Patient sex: M
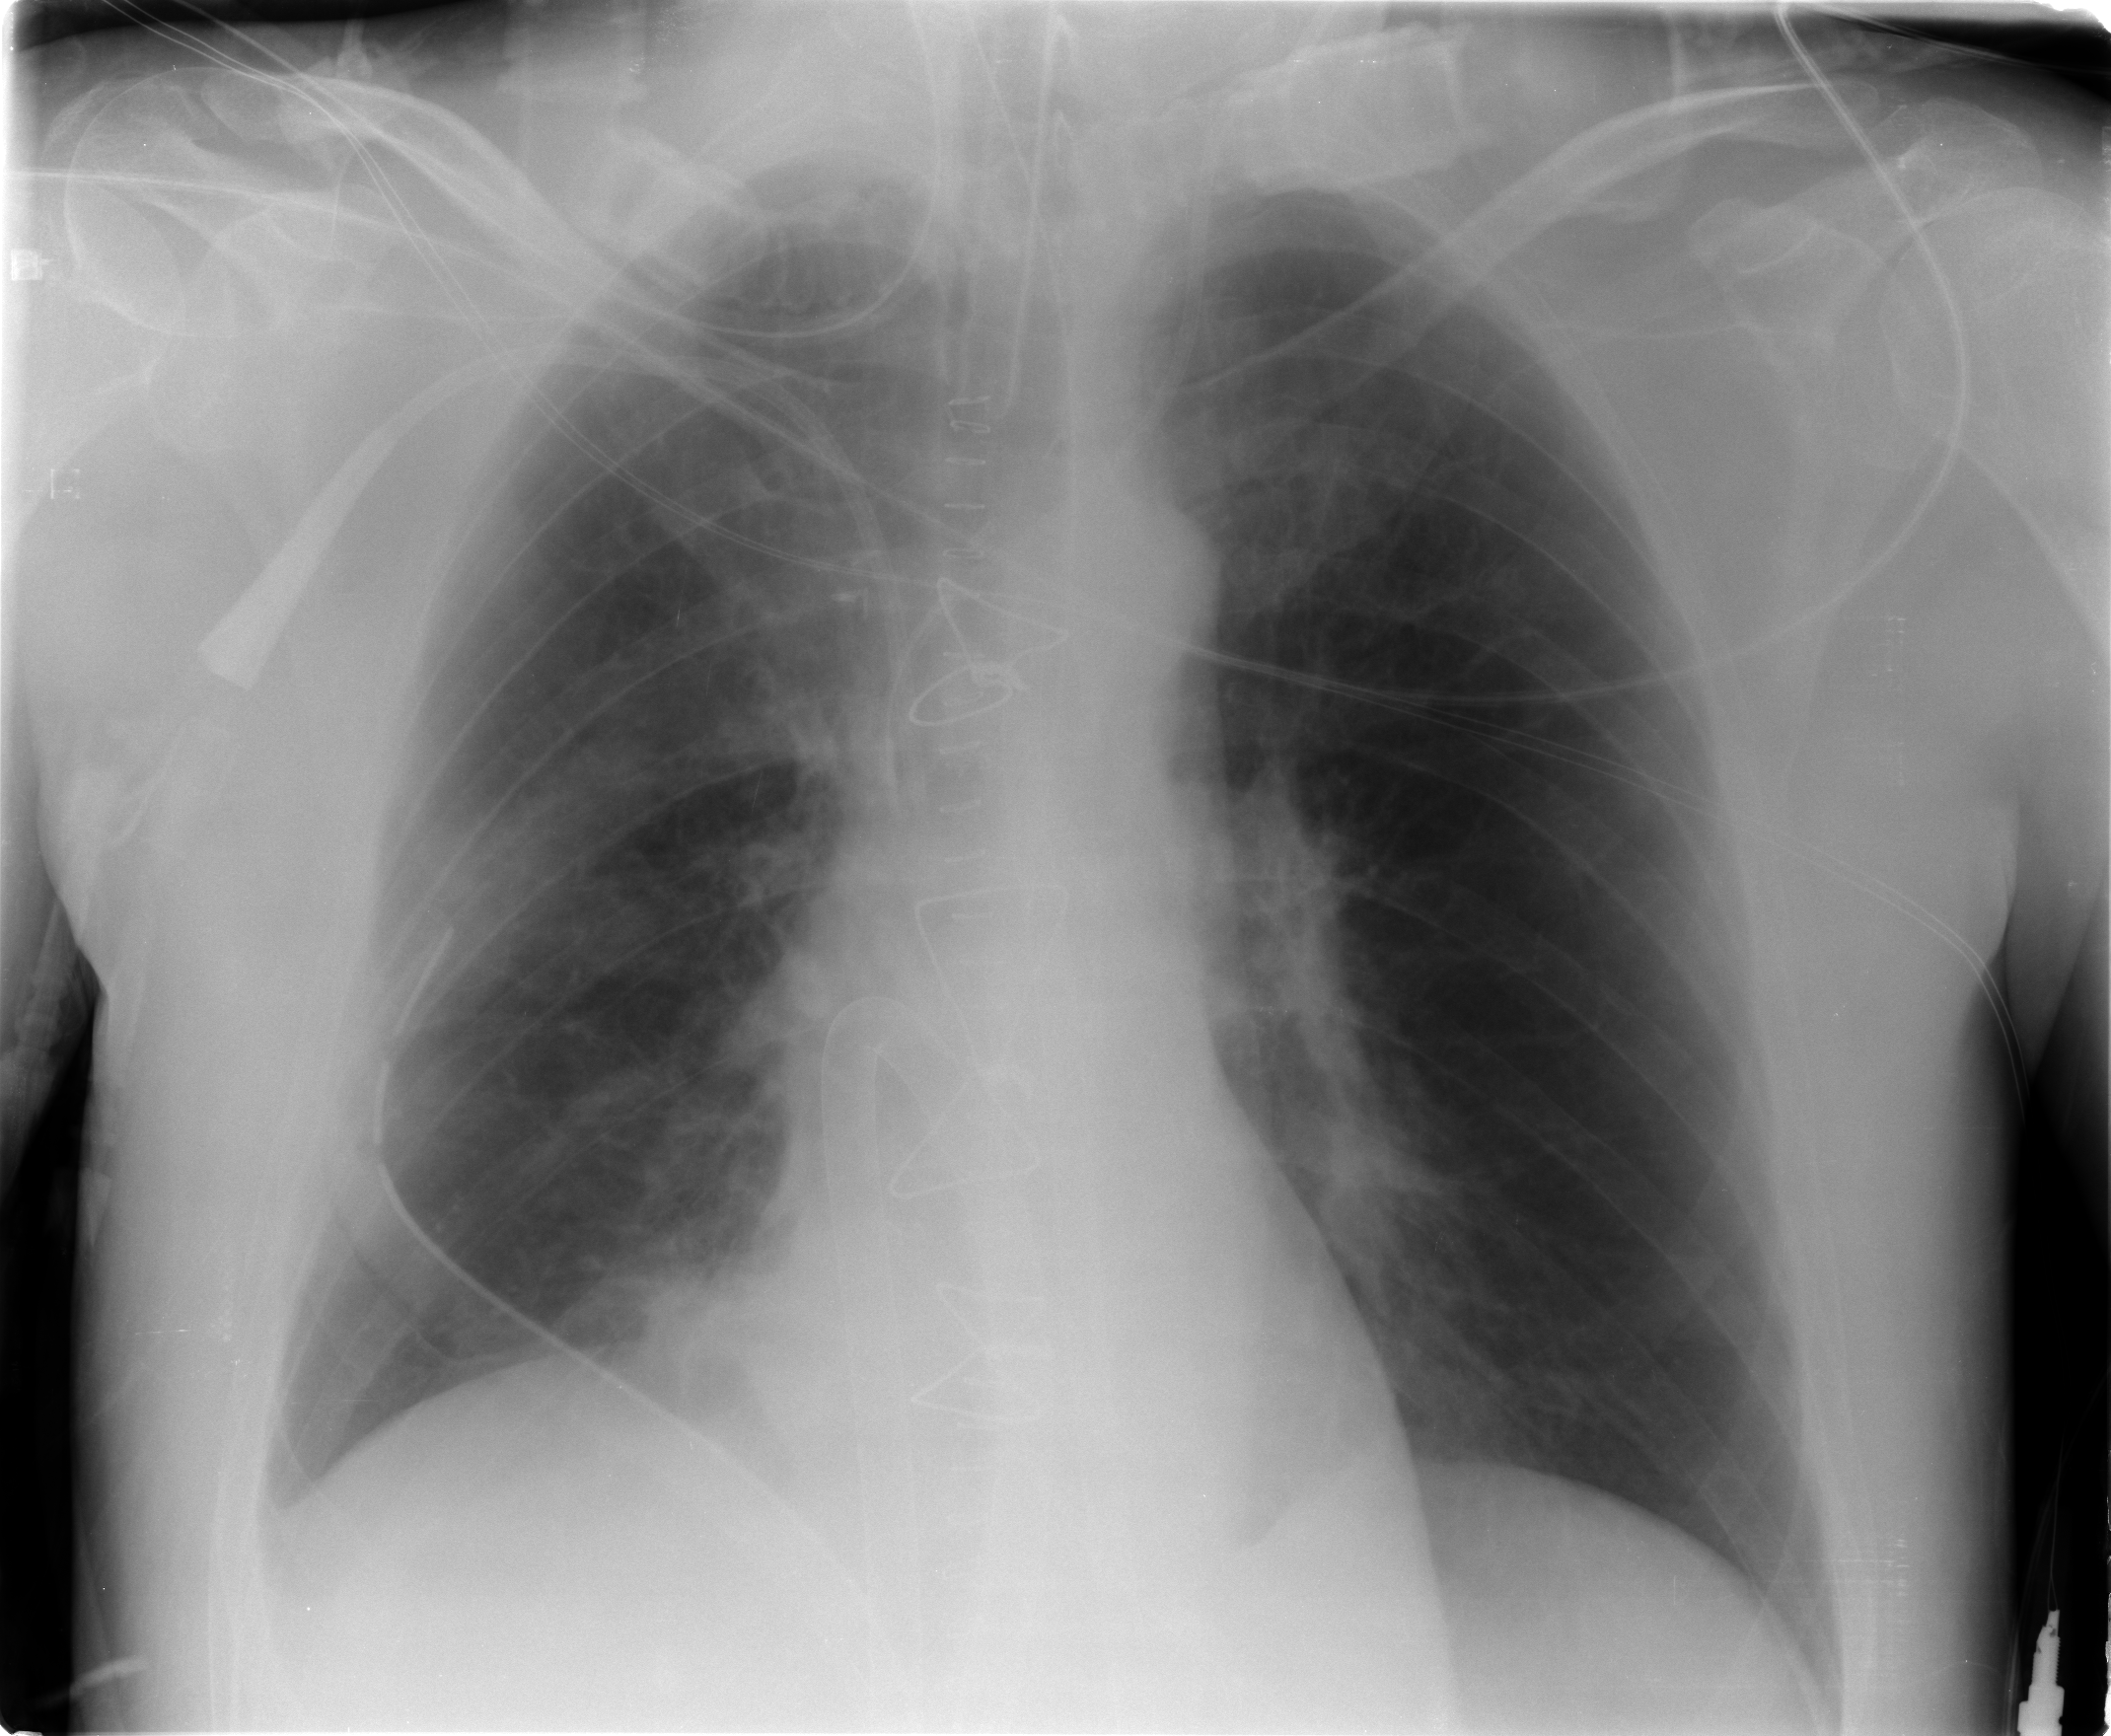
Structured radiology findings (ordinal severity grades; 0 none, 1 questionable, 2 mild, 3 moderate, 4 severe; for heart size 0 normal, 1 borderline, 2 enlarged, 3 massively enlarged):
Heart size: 0
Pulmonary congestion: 2
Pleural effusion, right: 2
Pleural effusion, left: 0
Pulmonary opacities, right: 0
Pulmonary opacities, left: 0
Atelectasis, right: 2
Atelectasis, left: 0